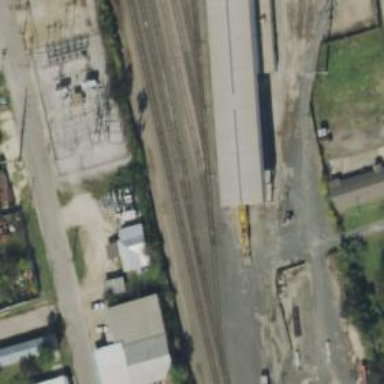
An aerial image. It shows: Railway yard used for servicing trains.